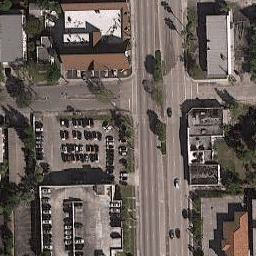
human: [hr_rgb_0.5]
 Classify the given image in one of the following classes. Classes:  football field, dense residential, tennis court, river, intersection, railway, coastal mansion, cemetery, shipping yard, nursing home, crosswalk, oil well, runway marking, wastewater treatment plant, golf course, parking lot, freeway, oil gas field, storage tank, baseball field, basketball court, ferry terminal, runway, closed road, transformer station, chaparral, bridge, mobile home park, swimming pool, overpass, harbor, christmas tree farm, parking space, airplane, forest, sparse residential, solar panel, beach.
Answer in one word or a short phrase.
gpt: intersection